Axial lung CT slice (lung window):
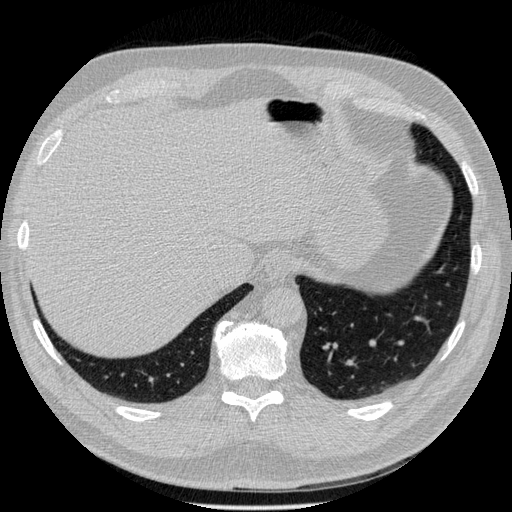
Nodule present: no